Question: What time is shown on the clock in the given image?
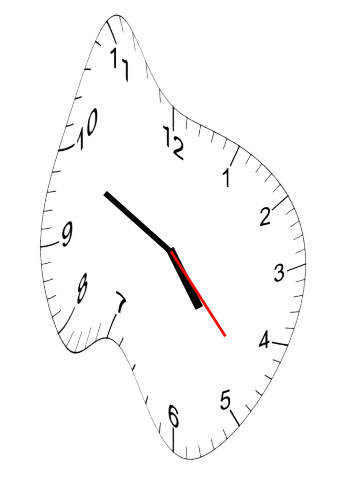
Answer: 04:49:23